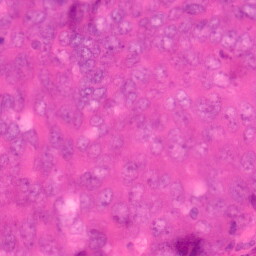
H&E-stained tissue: Colon